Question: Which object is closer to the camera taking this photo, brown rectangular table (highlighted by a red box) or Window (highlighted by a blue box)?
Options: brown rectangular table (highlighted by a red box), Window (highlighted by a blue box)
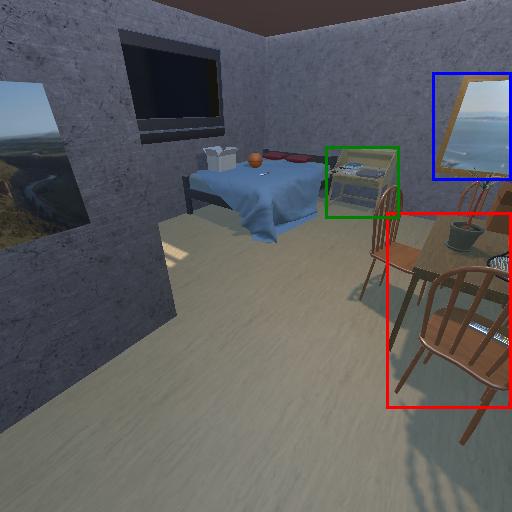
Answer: brown rectangular table (highlighted by a red box)